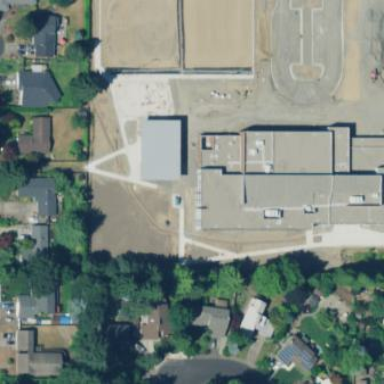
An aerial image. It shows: School building.